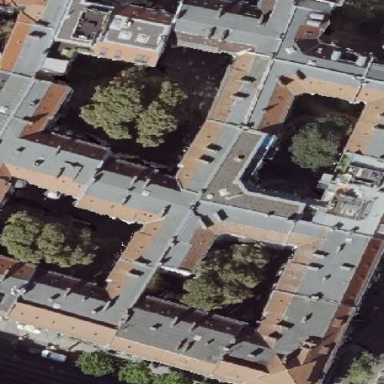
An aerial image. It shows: Residential building with uniquely designed quadruple saltbox roof.